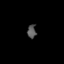
Tissue: lung
Cell type: Epithelial cells
Senescence score: 0.2337
Nuclear area (px): 117
Mean DAPI intensity: 83.991